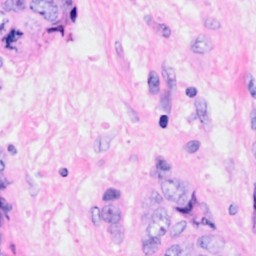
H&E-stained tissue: Breast